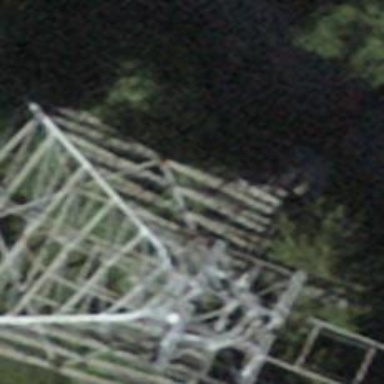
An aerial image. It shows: Pylon used for aerialway.